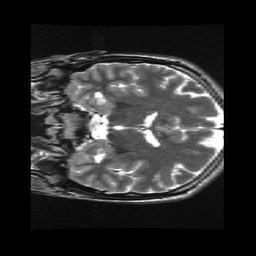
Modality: T2w
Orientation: coronal
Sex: male
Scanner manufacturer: ge
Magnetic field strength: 3 T
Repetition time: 5 s
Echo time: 0.1019 s